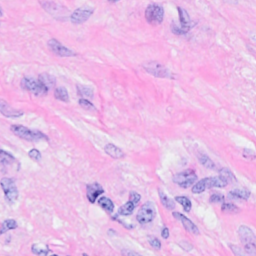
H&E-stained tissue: Breast